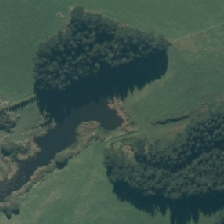
Land cover: lake_pond